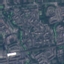
Land use / land cover class: Residential